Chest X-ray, AP view. Patient: 28 years old, sex F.
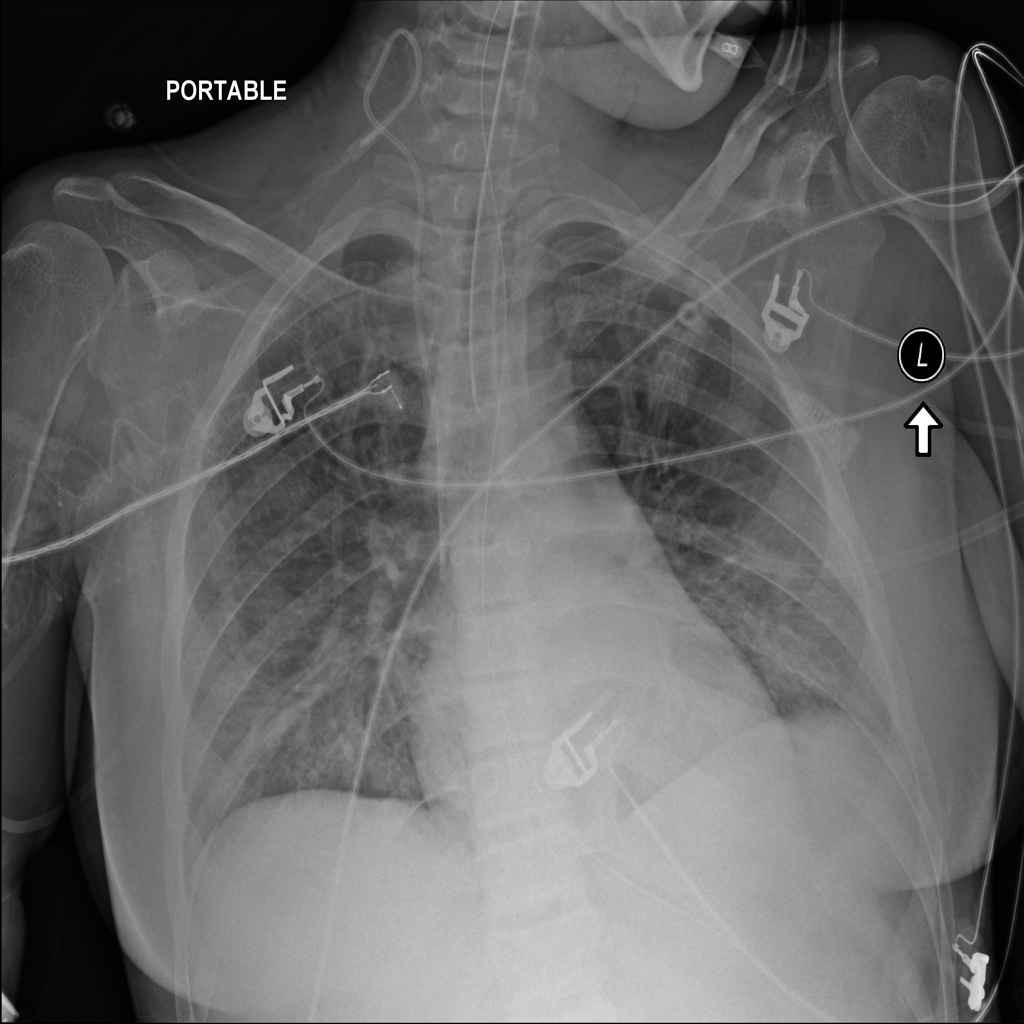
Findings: Consolidation